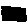
Label: star